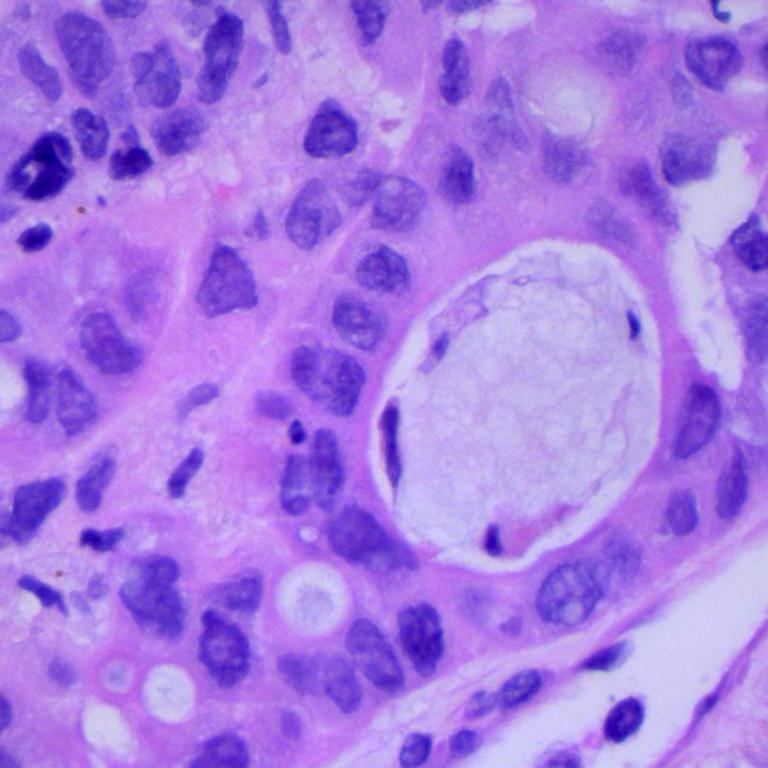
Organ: lung
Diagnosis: adenocarcinomas